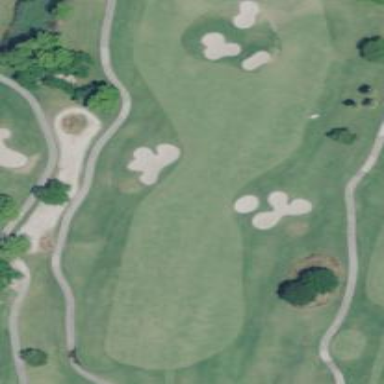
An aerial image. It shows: Scenic golf fairway.